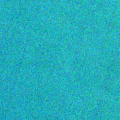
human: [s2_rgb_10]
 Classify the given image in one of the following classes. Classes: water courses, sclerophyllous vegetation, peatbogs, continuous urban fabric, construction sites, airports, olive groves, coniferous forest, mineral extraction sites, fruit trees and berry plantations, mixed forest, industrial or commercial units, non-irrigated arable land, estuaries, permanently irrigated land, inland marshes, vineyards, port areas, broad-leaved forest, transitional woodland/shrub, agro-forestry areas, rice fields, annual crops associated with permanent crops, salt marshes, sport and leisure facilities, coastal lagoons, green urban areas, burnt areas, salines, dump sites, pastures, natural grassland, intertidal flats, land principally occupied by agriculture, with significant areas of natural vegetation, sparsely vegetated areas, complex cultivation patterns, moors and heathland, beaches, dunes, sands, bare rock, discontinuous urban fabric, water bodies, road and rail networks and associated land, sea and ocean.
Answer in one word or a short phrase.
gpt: sea and ocean